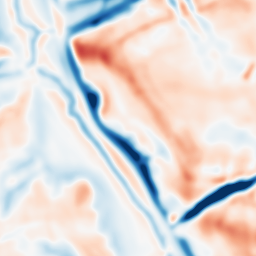
Category: multiscale
Decomposition family: dog
Decomposition parameters: sigma_low: 3
sigma_high: 10
Upsampling method: bicubic
Upsampling parameters: scale: 8
Upsampling scale: 8